Question: I was learning Ruby by reading and there is this example code:
'''
require_relative 'count_frequency'
require_relative 'words_from_string'
require 'test/unit'
class TestWordsFromString < Test::Unit::TestCase
def test_empty_string
assert_equal([], words_from_string(''))
assert_equal [], words_from_string(' ')
end
def test_single_word
assert_equal ['cat'], words_from_string('cat')
assert_equal ['cat'], words_from_string(' cat ')
end
def test_many_words
assert_equal ['the', 'cat', 'sat', 'on', 'the', 'cat'], words_from_string('the cat sat on the mat')
end
def test_ignore_punctuation
assert_equal ['the', "cat's", 'mat'], words_from_string("the cat's mat")
end
end
'''
When I tried to run it, an error occured:
'MiniTest::Unit::TestCase is now Minitest::Test.'
More detailed error message:

I'm using 'ruby 2.0.0p481 (2014-05-08 revision 45883) [universal.x86_64-darwin14]' and 'minitest (5.5.0, 5.4.3, 5.3.5, 4.3.2)'. I did some search and found that since minitest5.0, MiniTest::Unit::TestCase has changed to Minitest::Test. But I cannot do anything since it's in the source file of the gem. Some suggests that require 'minitest 4.**' in Gemfile, but i'm just running a few scripts. There is no need for Gemfile I suppose. And I certainly don't want to uninstalling minitest5.**. So is there a way I could run this script with minitest5.5 and ruby 2.0?
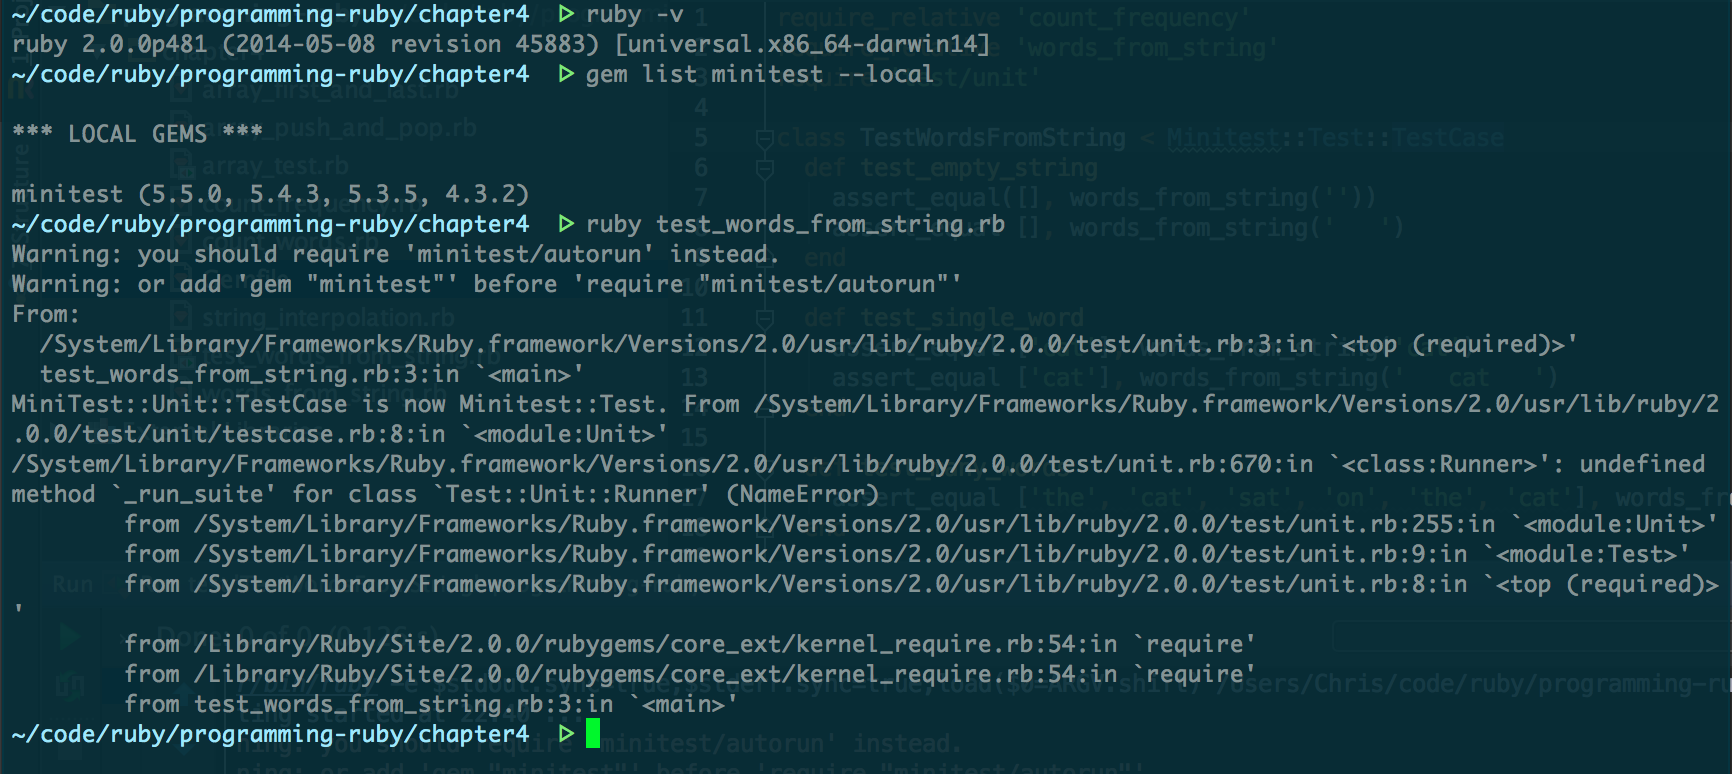
Answer: The tests should still run. I have the same set up and even though I get that error, the tests are executed.
'''
- ruby --verbose etl_test.rb
MiniTest::Unit::TestCase is now Minitest::Test. From etl_test.rb:4:in '<main>'
Run options: --seed 61653
# Running:
....
Finished in 0.001316s, 3039.5137 runs/s, 3039.5137 assertions/s.
4 runs, 4 assertions, 0 failures, 0 errors, 0 skips
classyhacker:~/dev/github/exercism/ruby/etl
- rbenv versions
system
1.9.3-p448
2.0.0-p451
2.1.0
2.1.1
2.1.2
* 2.1.3 (set by RBENV_VERSION environment variable)
jruby-1.7.8
classyhacker:~/dev/github/exercism/ruby/etl
- gem list | grep minitest
minitest (5.5.1, 5.4.3, 4.7.5)
'''
My test looks like
'''
require 'minitest/autorun'
require_relative 'etl'
class TransformTest < MiniTest::Unit::TestCase
def test_transform_one_value
old = { 1 => ['A'] }
expected = { 'a' => 1 }
assert_equal expected, ETL.transform(old)
end
'''
'require minitest/autorun' is also the suggested way in rubydoc <URL>